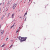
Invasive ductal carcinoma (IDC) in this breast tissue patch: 1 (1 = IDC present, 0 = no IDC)